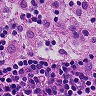
Metastatic tissue present: no